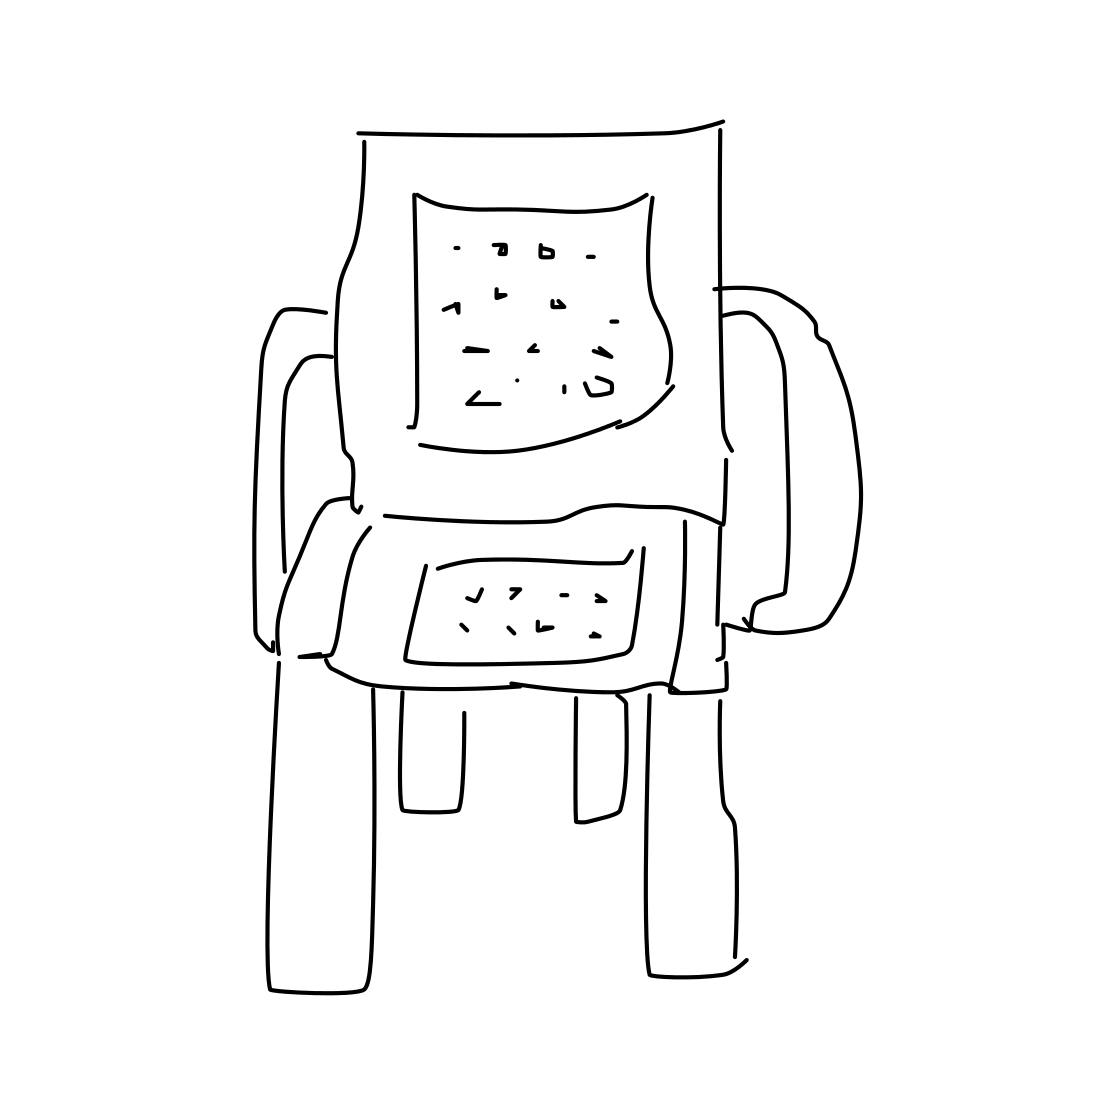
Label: armchair